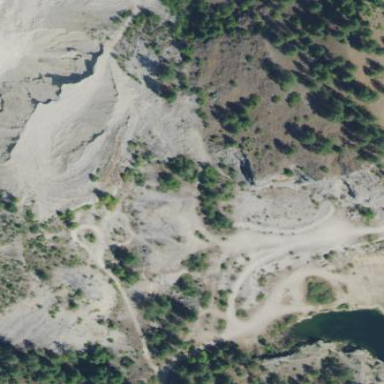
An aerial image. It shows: Quarry area.